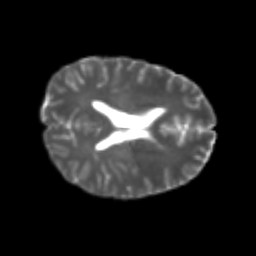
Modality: T2w
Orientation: axial
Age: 20
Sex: male
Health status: healthy
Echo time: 0.074 s